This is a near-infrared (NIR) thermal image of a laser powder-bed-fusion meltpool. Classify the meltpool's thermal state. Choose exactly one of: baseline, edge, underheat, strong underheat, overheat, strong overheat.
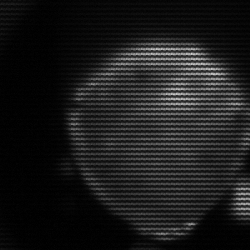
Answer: edge